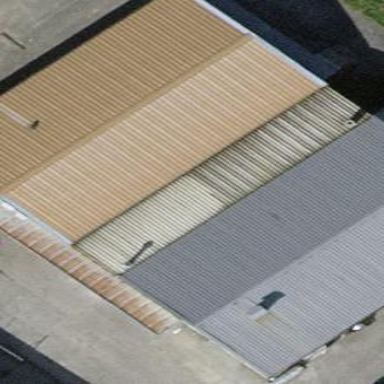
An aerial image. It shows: Commercial building.